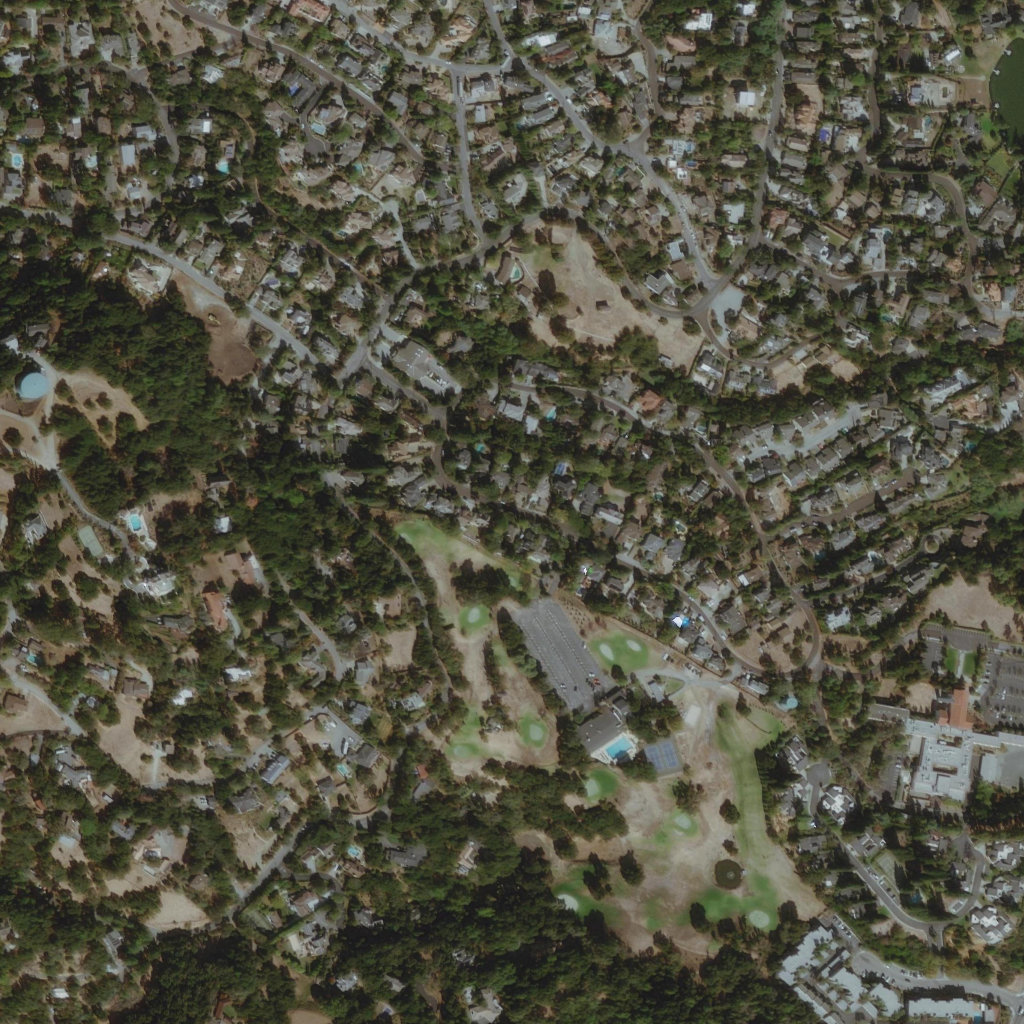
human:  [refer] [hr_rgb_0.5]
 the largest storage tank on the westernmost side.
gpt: <box>[[1, 35, 4, 39, 0]]</box>